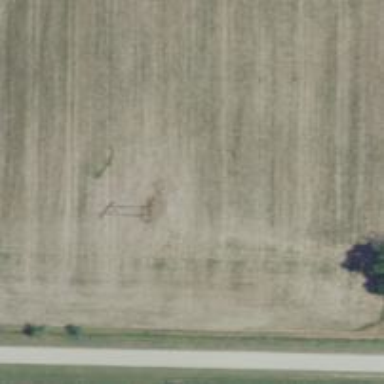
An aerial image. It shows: Power pole.